【题型】选择题　【知识点】函数　【难度】medium
已知函数 $f(x)=\left|\sqrt{x^2-6x+13}-\sqrt{x^2-8x+20}\right|$，给出下列四个判断：$\textcircled{1}$ $f(x)$ 的图像是轴对称图形；$\textcircled{2}$ 方程 $f(f(x))=\dfrac{5}{9}$ 有实数解．以下判断正确的是（\quad）

A. $\textcircled{1}$ 正确 $\textcircled{2}$ 不正确 \quad B. $\textcircled{1}$ 不正确 $\textcircled{2}$ 正确

C. $\textcircled{1}$ $\textcircled{2}$ 都正确 \quad\qquad D. $\textcircled{1}$ $\textcircled{2}$ 都不正确
【解答】
【答案】A

【分析】先分析 $f(x)$ 的几何意义为 $f(x)=||PA|-|PB||$，进而数形结合得函数图像对称性性质可判断 $\textcircled{1}$；数形结合得 $f(x) \in [0,1)$ 且 $f(x)$ 在 $[0,1)$ 上单调递减，进而可得 $f(f(x))$ 值域，从而依据 $\dfrac{5}{9}$ 与该值域的关系即可判断 $\textcircled{2}$．

【详解】因为函数 $f(x)=\left|\sqrt{x^2-6x+13}-\sqrt{x^2-8x+20}\right|=\left|\sqrt{(x-3)^2+(0-2)^2}-\sqrt{(x-4)^2+(0-2)^2}\right|$，

所以 $f(x)$ 的几何意义为：在 $x$ 轴上运动的点 $P(x,0)$ 到定点 $A(3,2)$ 和 $B(4,2)$ 的距离差的绝对值，即

$f(x)=||PA|-|PB||$

作出图象：

如图，由图可知当 $P(x,0)$ 在 $P_1(3.5,0)$ 处时，$f(x)$ 取得最小值为 0，

当 $P(x,0)$ 往 $P_1(3.5,0)$ 两边运动时，$f(x)$ 无线接近 $|AB|=1$，但是 $f(x)=||PA|-|PB|| < |AB|=1$，

对于 $\textcircled{1}$，由上可知 $f(x)$ 的图像是轴对称图形，对称轴为直线 $x=3.5$，故 $\textcircled{1}$ 正确；

对于 $\textcircled{2}$，由上可知 $f(x) \in [0,1)$，且 $f(x)$ 在 $[0,1)$ 上单调递减，

所以 $f(x)$ 在区间 $[0,1)$ 上的值域为 $(f(1),f(0)] = \left(\sqrt{13}-2\sqrt{2}, 2\sqrt{5}-\sqrt{13}\right]$，

所以 $f(f(x)) \in \left(\sqrt{13}-2\sqrt{2}, 2\sqrt{5}-\sqrt{13}\right] \subseteq \left(\sqrt{12.96}-3, 2\sqrt{5}-\sqrt{13}\right] = \left(0.6, 2\sqrt{5}-\sqrt{13}\right]$，

因为 $\dfrac{5}{9} = \dfrac{25}{45} < \dfrac{27}{45} = 0.6$，所以 $\dfrac{5}{9} \notin \left(\sqrt{13}-2\sqrt{2}, 2\sqrt{5}-\sqrt{13}\right]$，

所以 $f(f(x))=\dfrac{5}{9}$ 无实数解，故 $\textcircled{2}$ 错误．

故选：A.

【点睛】关键点睛：解决本题的关键是从函数几何意义的角度出发，数形结合简化问题的难度，从而得解．

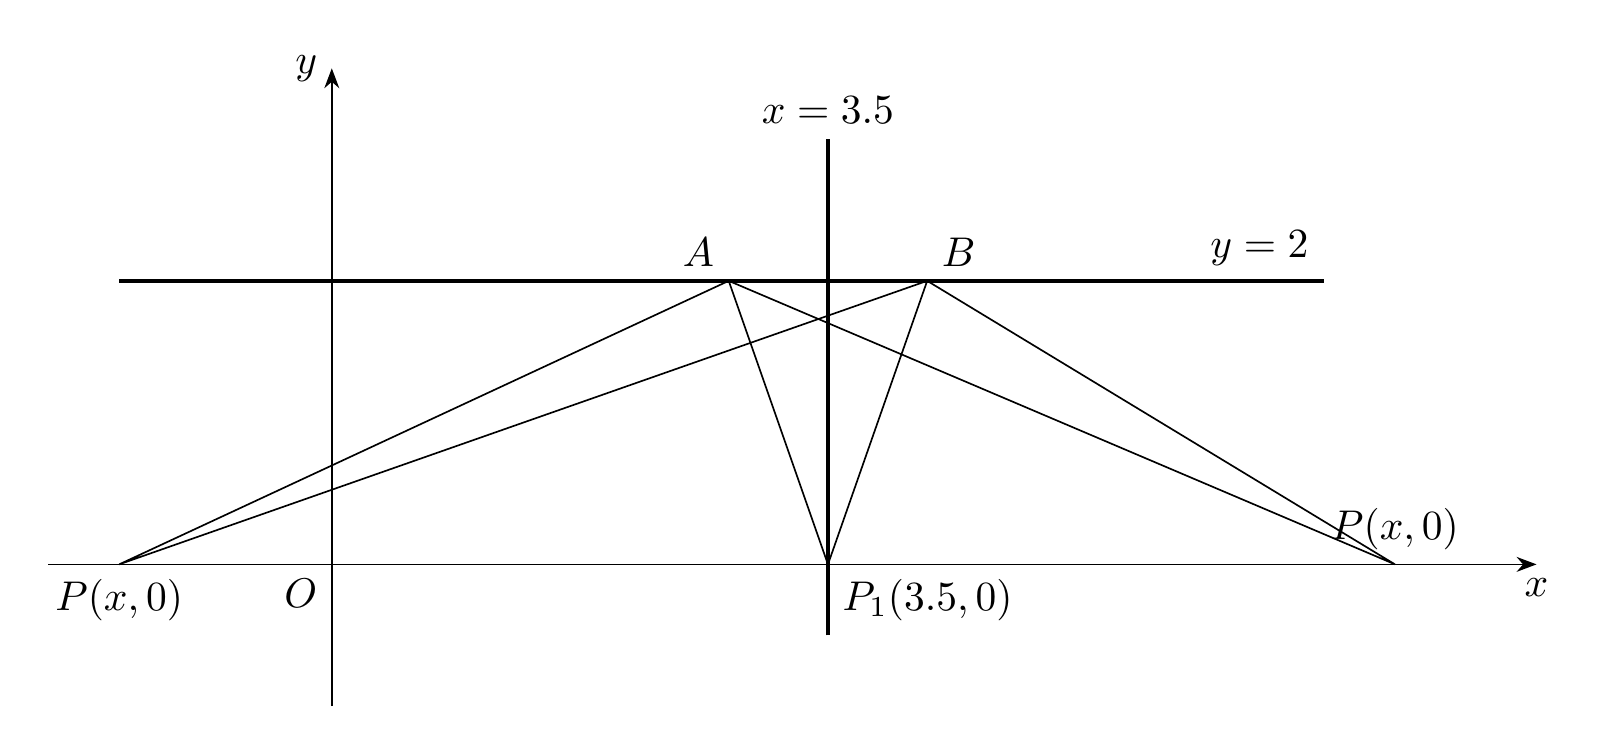